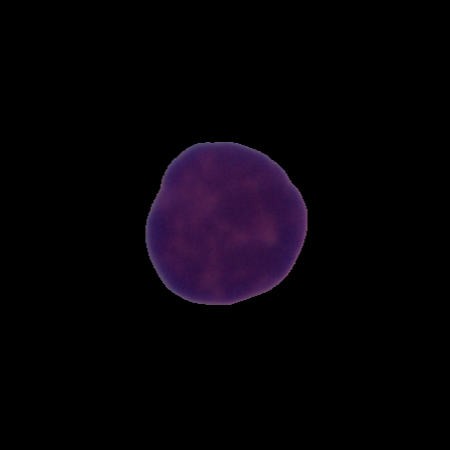
Label: healthy